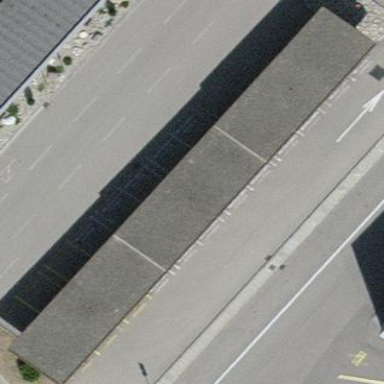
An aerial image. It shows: Carport structure.